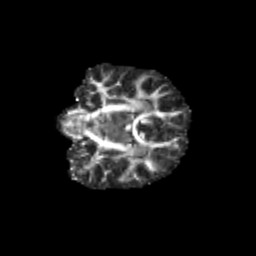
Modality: FA
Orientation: coronal
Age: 9
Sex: female
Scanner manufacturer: siemens
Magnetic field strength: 3 T
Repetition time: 3.8 s
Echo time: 0.07 s